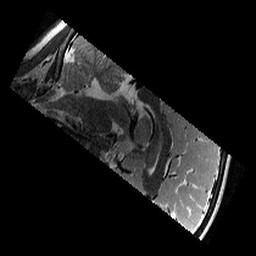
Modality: T2w
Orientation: sagittal
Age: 9
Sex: male
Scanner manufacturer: siemens
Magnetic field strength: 3 T
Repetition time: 9.23 s
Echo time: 0.067 s